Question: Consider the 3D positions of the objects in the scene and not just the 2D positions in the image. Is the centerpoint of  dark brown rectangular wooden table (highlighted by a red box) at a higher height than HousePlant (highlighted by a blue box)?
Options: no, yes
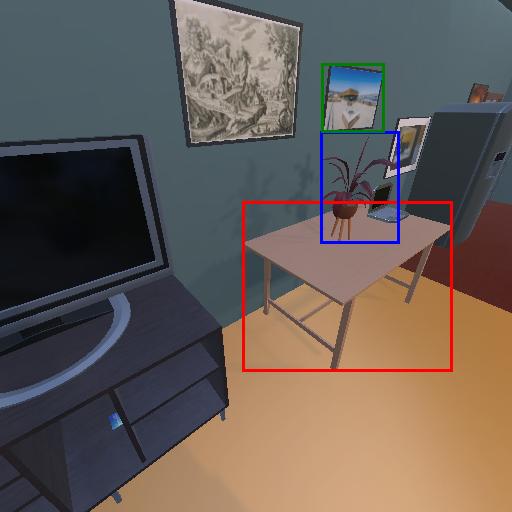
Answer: no